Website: macys
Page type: delivery-shipping
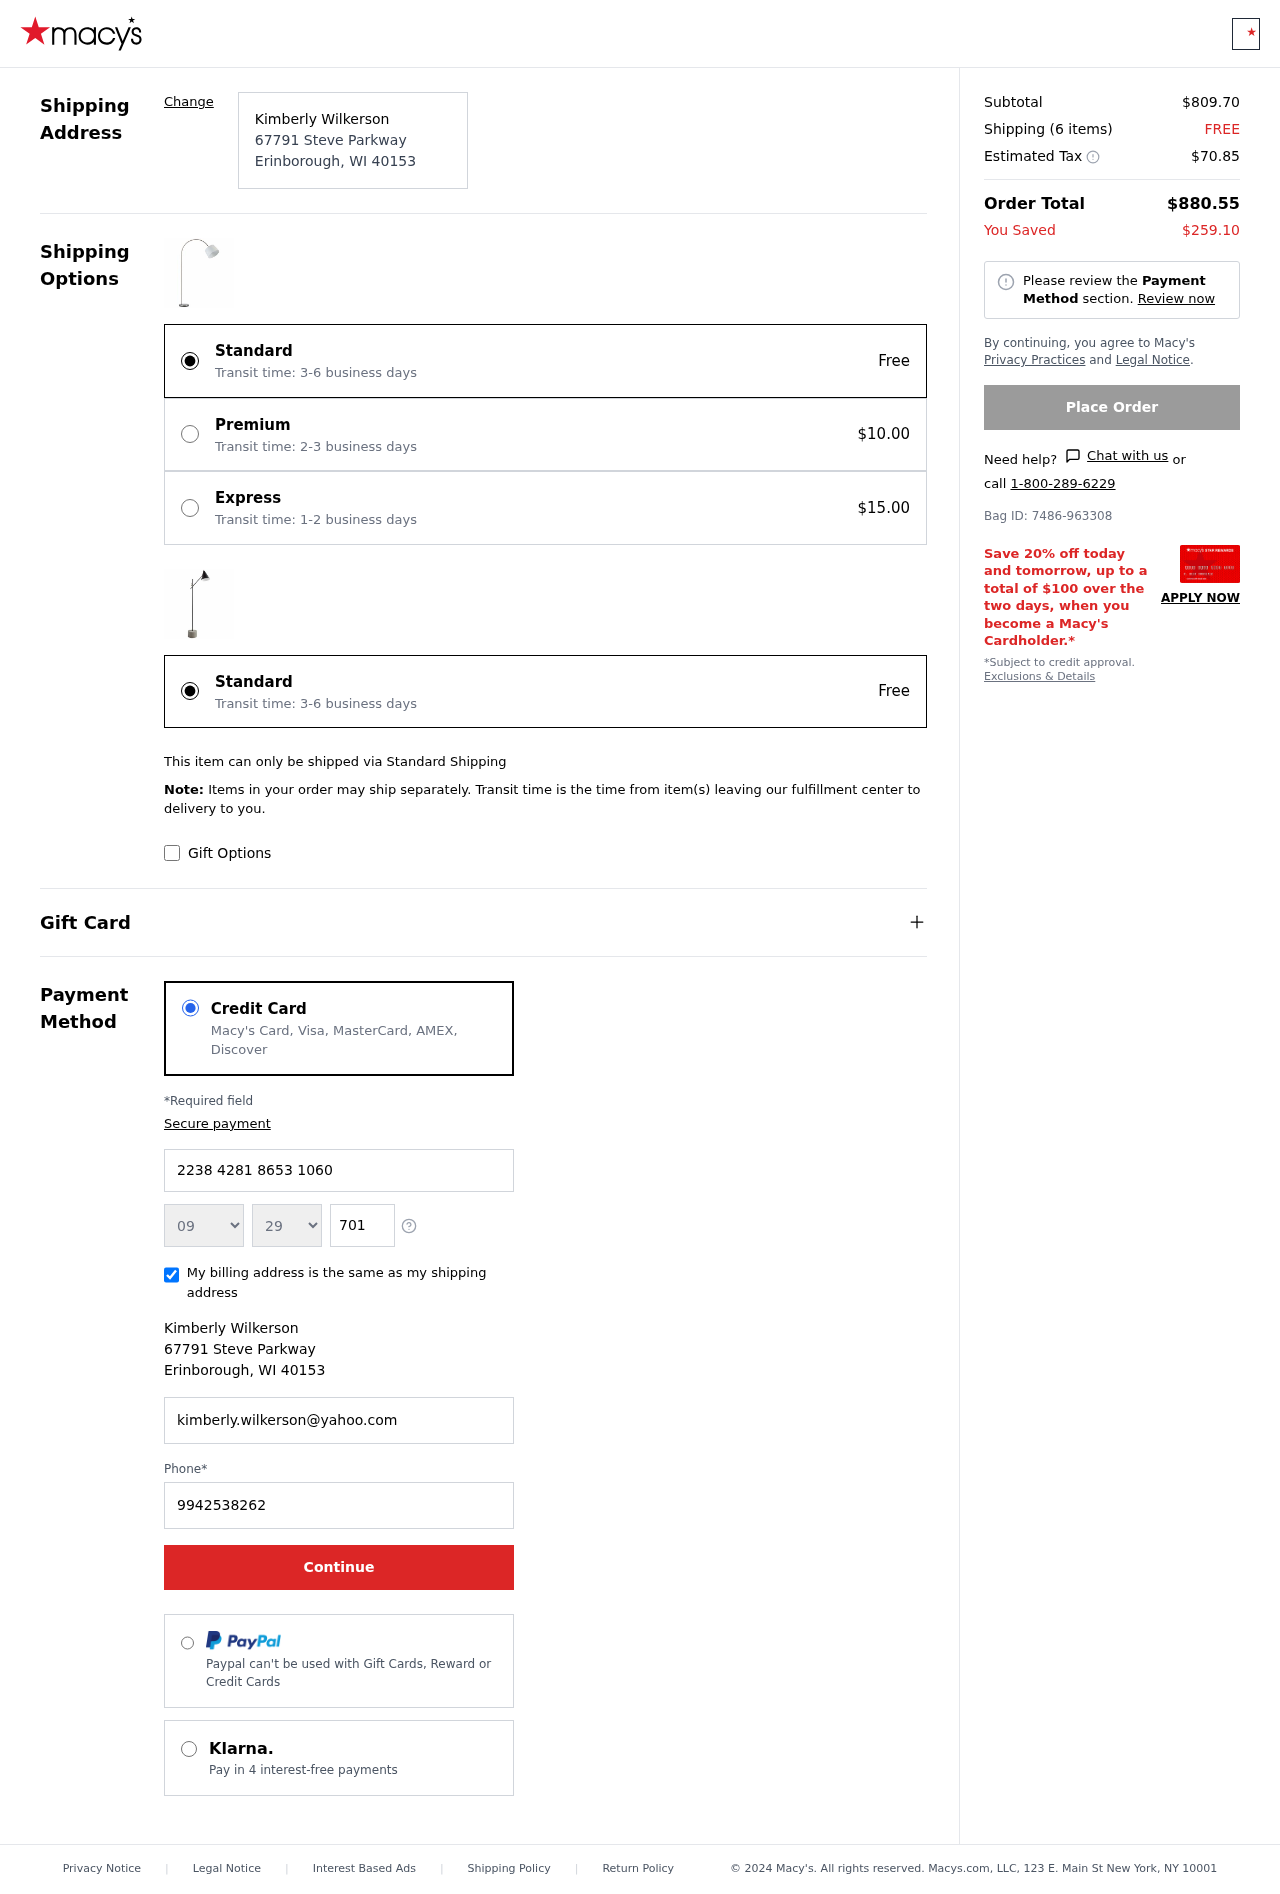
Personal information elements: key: PII_CARD_EXPIRY_MONTH
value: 09
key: PII_CARD_EXPIRY_YEAR
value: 29
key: PII_CITY
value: Erinborough
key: PII_CITY_STATE_ZIP
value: Erinborough, WI 40153
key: PII_FULLNAME
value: Kimberly Wilkerson
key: PII_POSTCODE
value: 40153
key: PII_STATE_ABBR
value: WI
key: PII_STREET
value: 67791 Steve Parkway
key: PII_CARD_NUMBER
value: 2238 4281 8653 1060
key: PII_CARD_CVV
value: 701
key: PII_EMAIL
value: kimberly.wilkerson@yahoo.com
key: PII_PHONE
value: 9942538262
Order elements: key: ORDER_SUBTOTAL
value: $809.70
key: ORDER_NUM_ITEMS
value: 6
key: ORDER_SHIPPING_COST
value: FREE
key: ORDER_TAX
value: $70.85
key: ORDER_TOTAL
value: $880.55
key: ORDER_SAVINGS
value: $259.10
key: ORDER_BAG_ID
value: Bag ID: 7486-963308